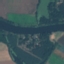
Land use / land cover class: River